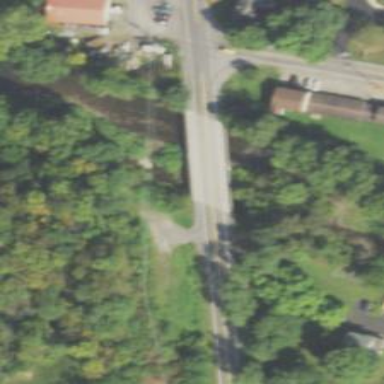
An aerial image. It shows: Tertiary road bridge over abandoned tram railway service.